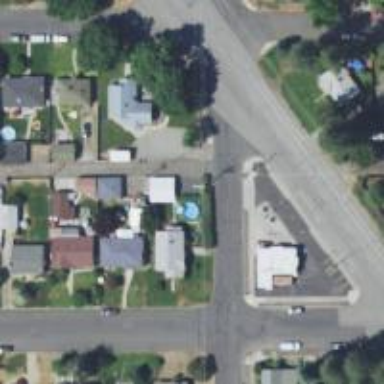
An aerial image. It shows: Alley classified as service road.